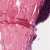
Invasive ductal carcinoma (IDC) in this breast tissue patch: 0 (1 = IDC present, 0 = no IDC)